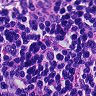
Metastatic tissue present: no